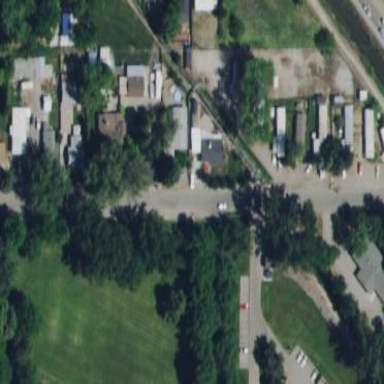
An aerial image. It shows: Residential area designated as trailer park.